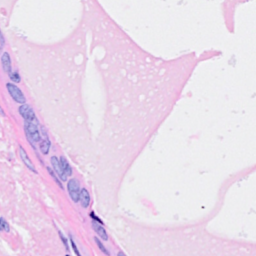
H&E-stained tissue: Breast